Question: I have two collection of data in two separate column (column 1 and column 4). Both of the column separate by other column contain some collection of data (column 2 and 3). I just need to plot the data in the column 4 as a function of the data in column 1, and not the data from column 2 and 3. How to accomplish this in microsoft excel 2007?
Then, is there any way to do this with vba code?

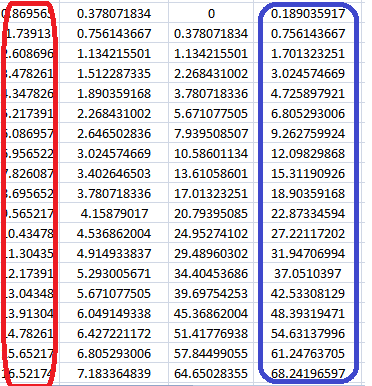
Answer: This solution is based on Excel 2007.
If the data is fixed (i.e., additional values are not periodically added below the current data range):
1. Select the data in Column 1
2. Ctrl-select the data in Column 4
3. From the Insert tab select your favorite type of Scatter chart
4. Add titles as desired
If the data is not fixed you'll want to take advantage of <URL>. Create dynamic range names for your data in Column 1 & Column 4, then modify the Chart definition to use the range names for both horizontal and vertical axes.